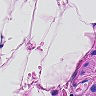
Metastatic tissue present: no